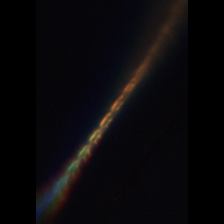
Taxon: Psuedo-nitzschia
Group: Diatoms